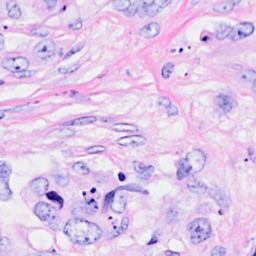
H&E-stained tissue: Breast